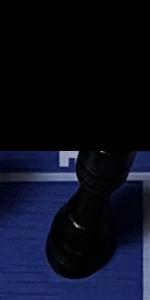
Label: Rook_Black